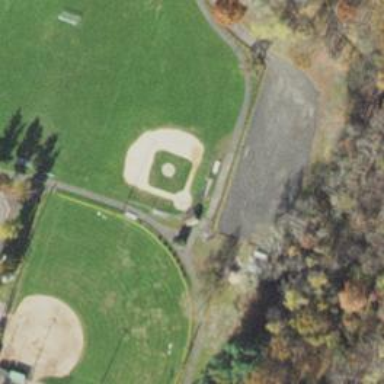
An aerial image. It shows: Baseball pitch for leisure land.